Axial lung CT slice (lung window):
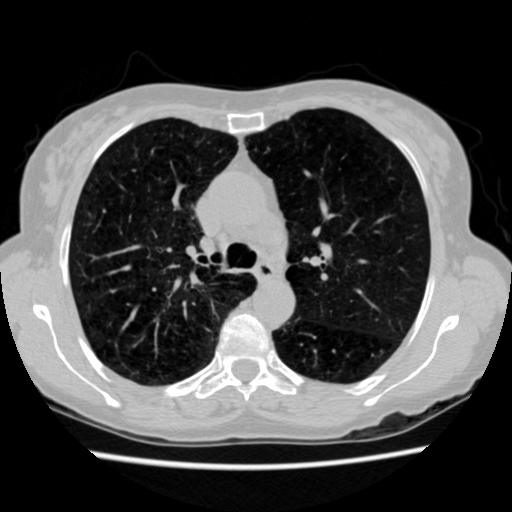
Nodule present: no